Brain MRI, t2w sequence, axial 2D slice.
Patient: age 27, sex F, weight 95 kg, height 1.95 m
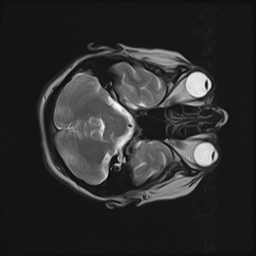